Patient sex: F
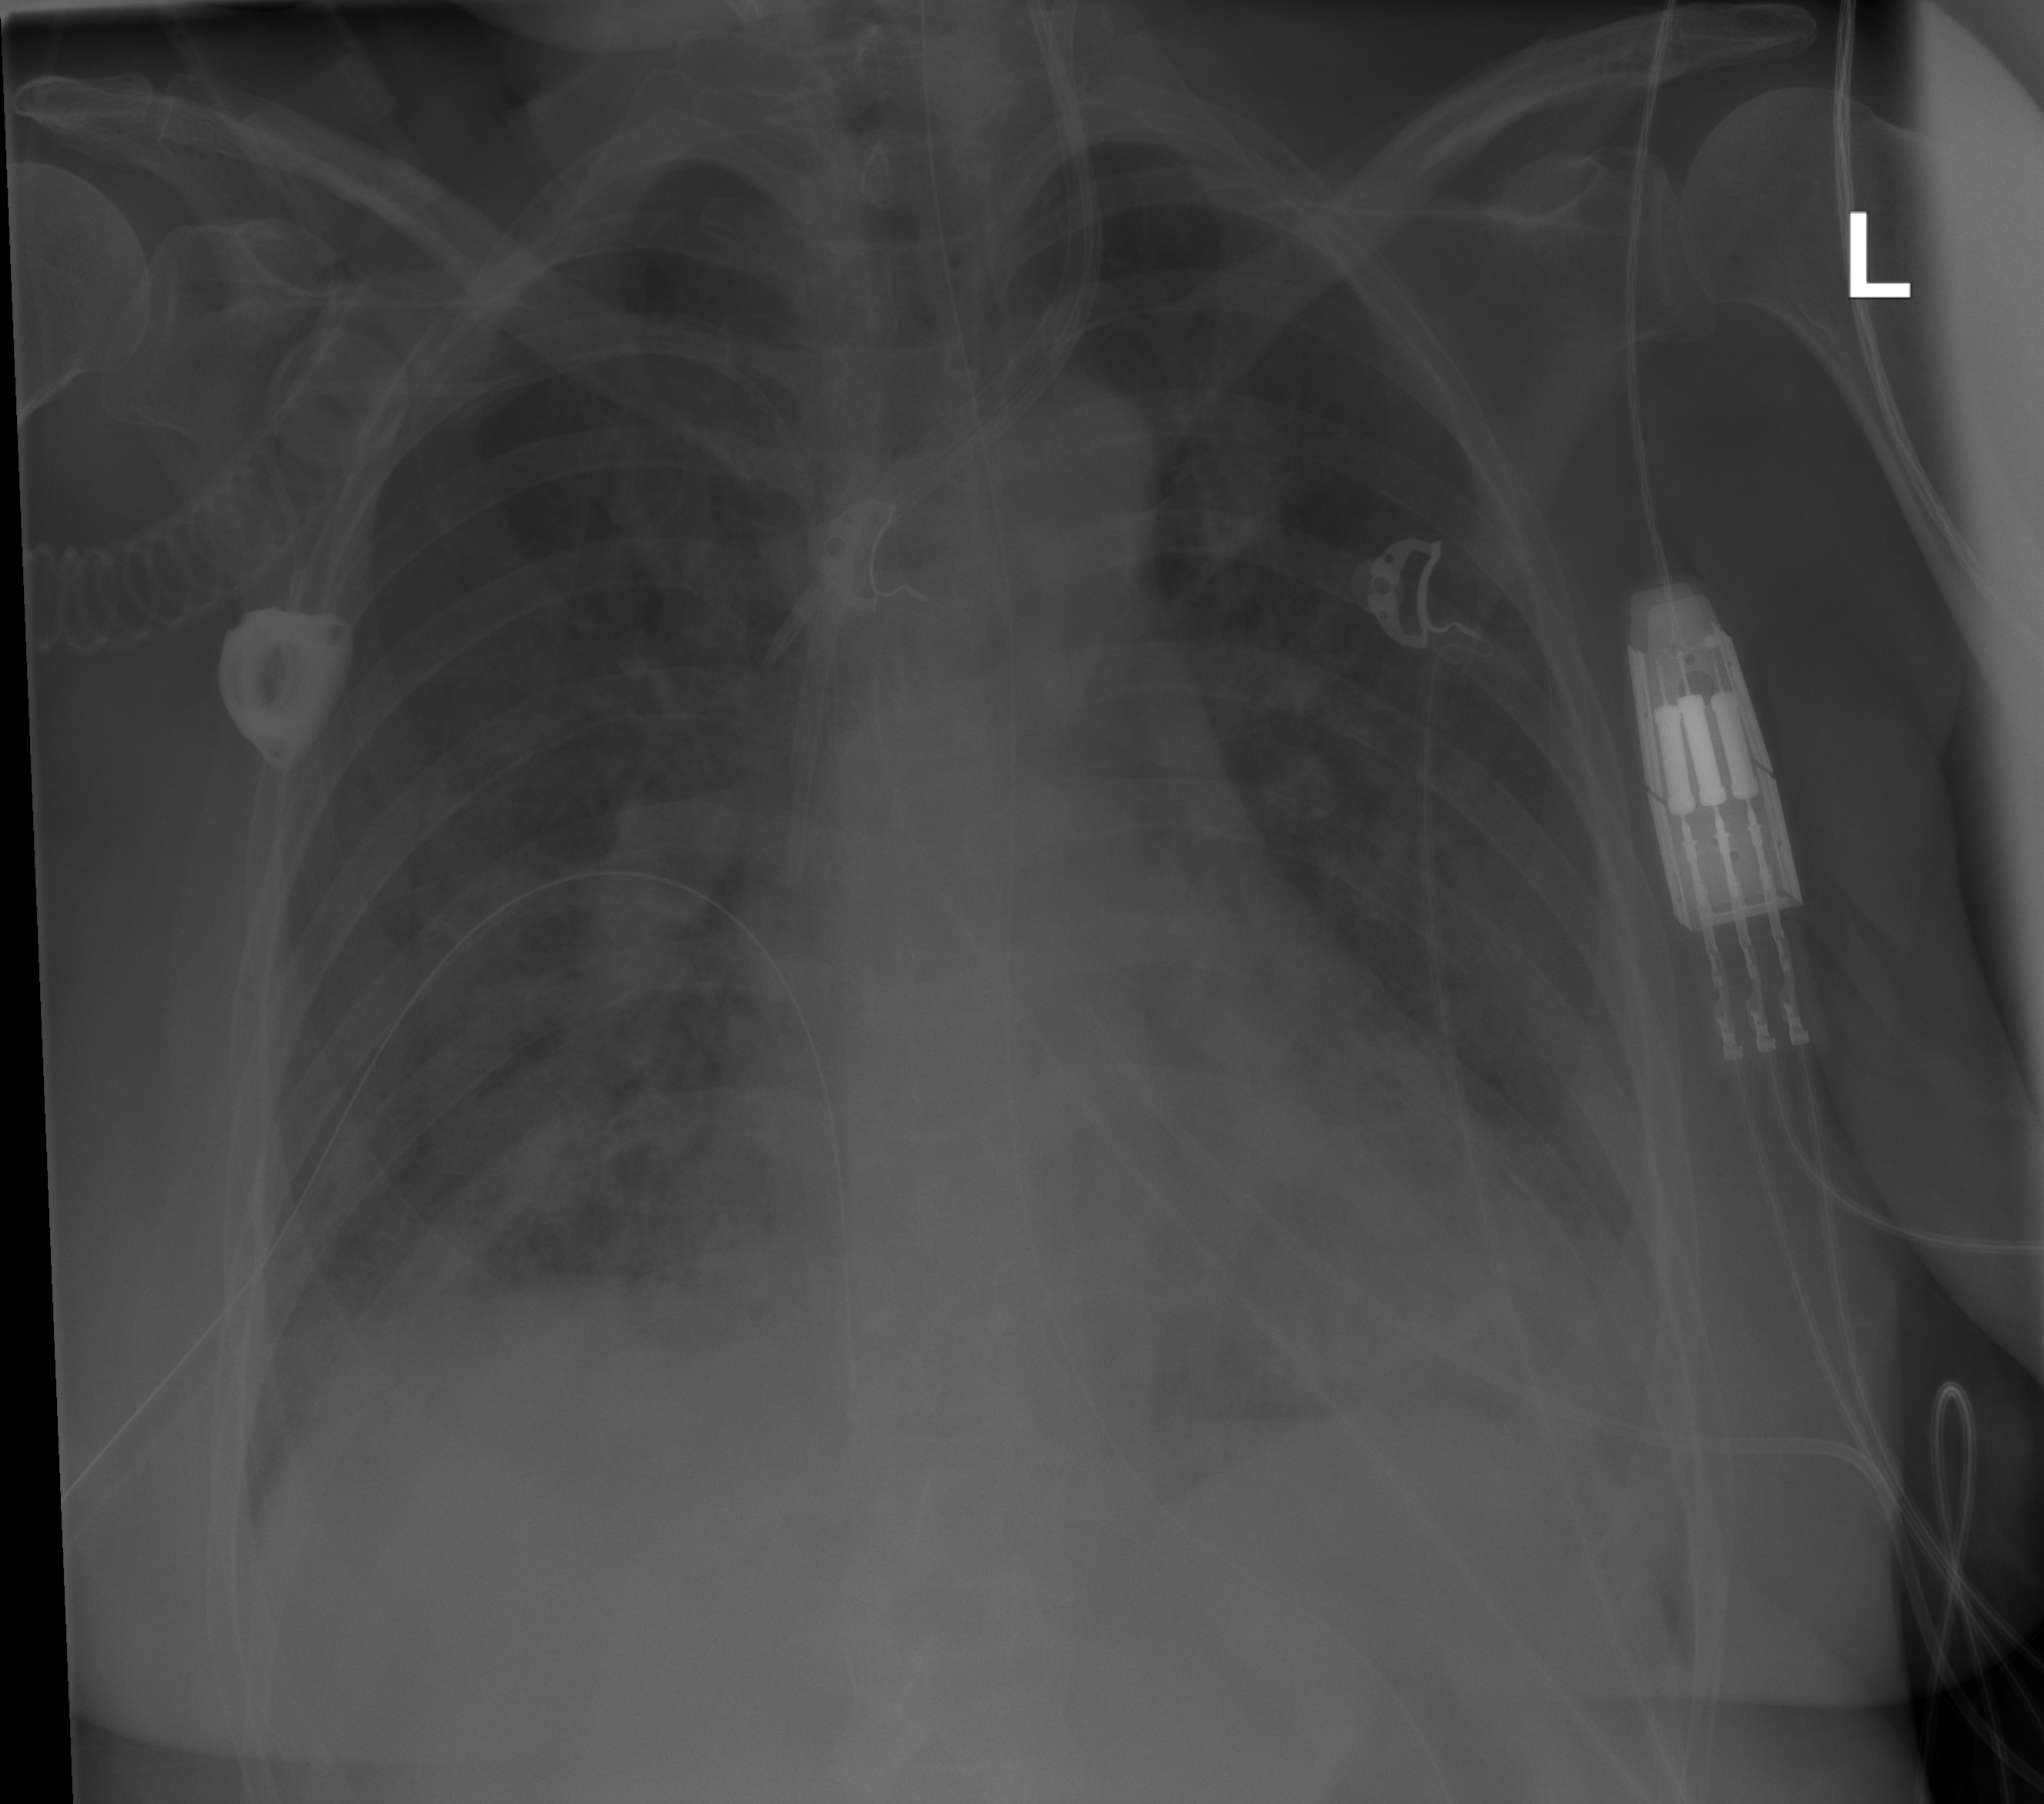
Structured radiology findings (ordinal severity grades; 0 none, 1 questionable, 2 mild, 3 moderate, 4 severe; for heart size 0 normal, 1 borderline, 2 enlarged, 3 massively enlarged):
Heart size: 0
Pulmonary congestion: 3
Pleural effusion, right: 1
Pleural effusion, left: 2
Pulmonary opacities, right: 2
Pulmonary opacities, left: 2
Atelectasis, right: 2
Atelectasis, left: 2